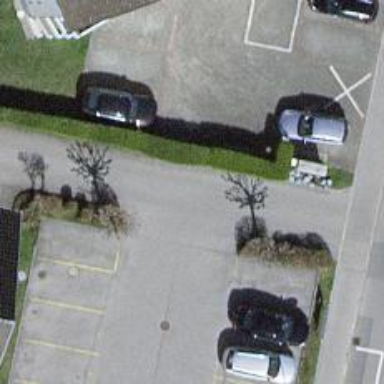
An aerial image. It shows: Road serving as parking aisle.